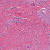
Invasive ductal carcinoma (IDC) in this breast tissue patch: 1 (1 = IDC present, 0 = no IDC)